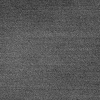
Atmospheric dust classification: dusty